Interaction volume radius: 5 \u00c5
Interaction volume height: 10 \u00c5
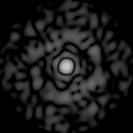
Disorder parameter: 0.8637